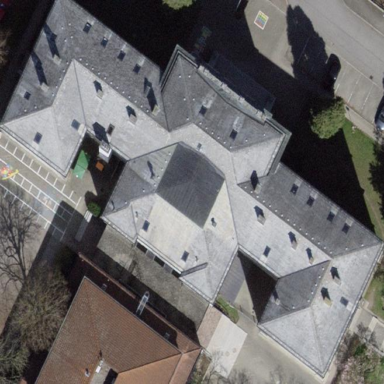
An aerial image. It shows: School building.